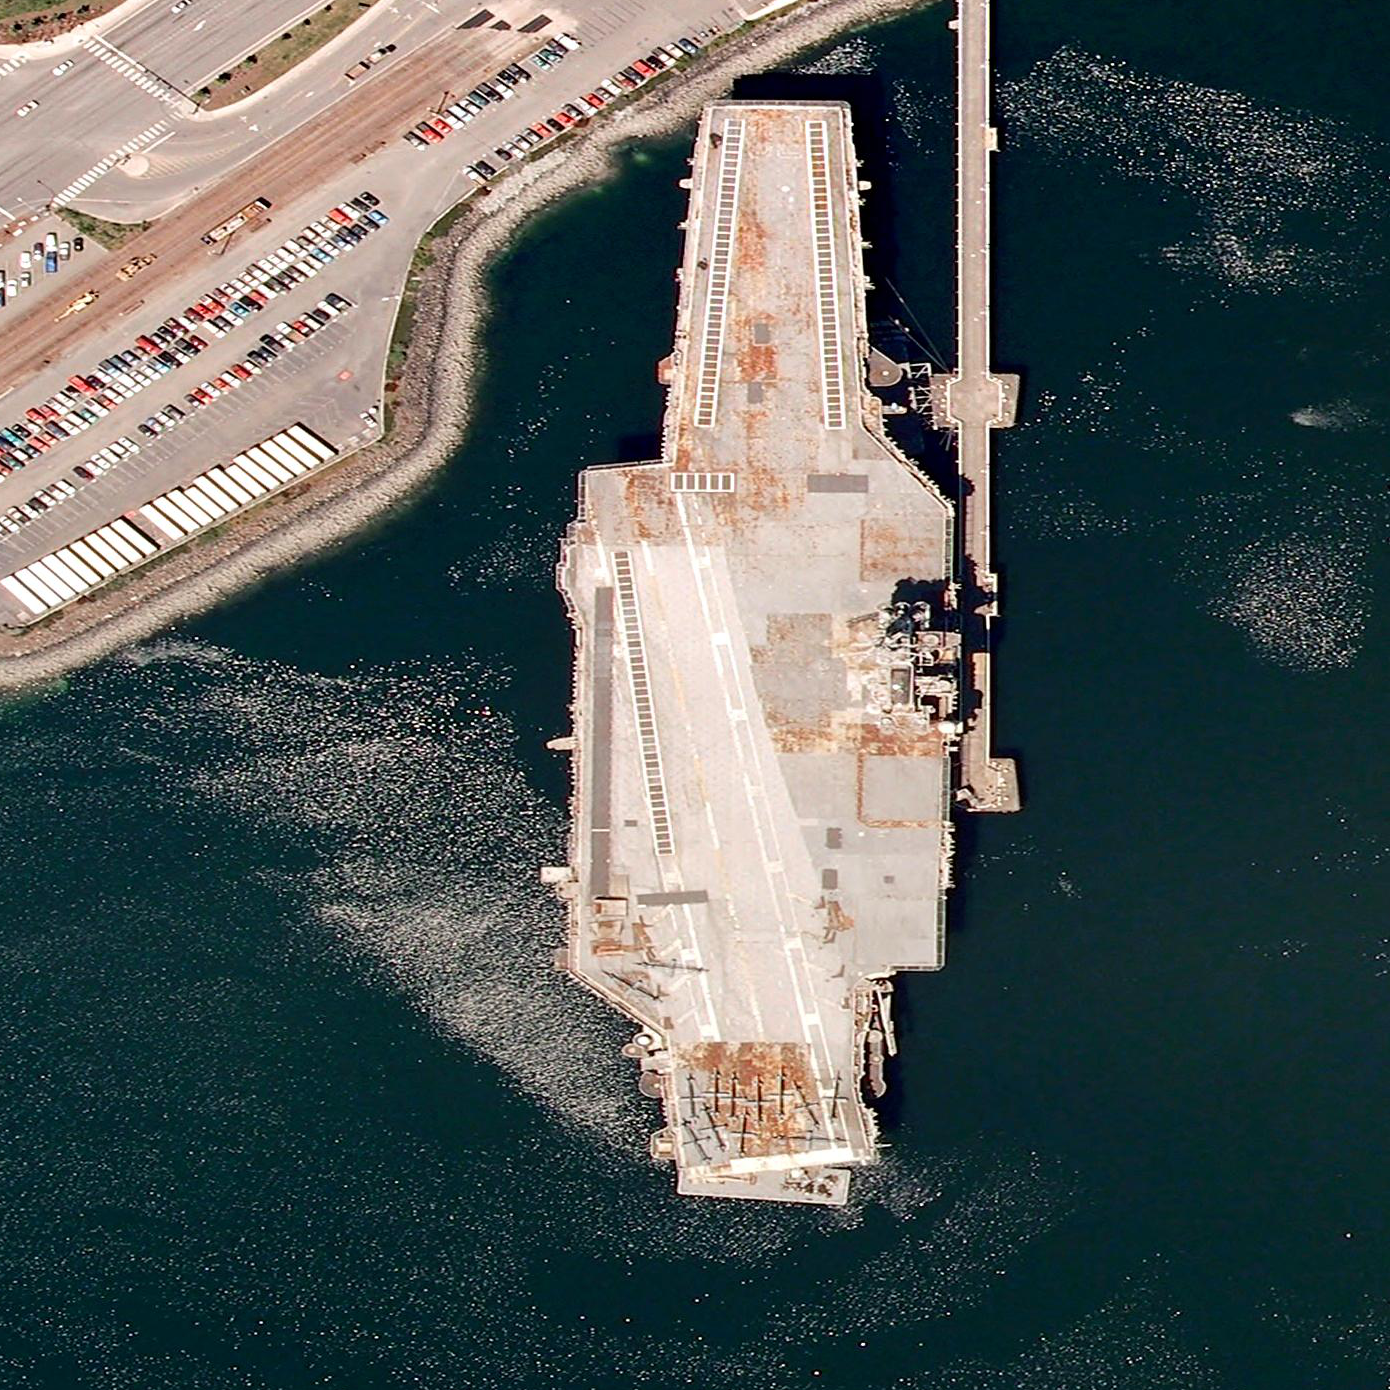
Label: aircraft_carrier